Aerial crown-view tile of a tropical tree (Barro Colorado Island, Panama), acquired 20241112:
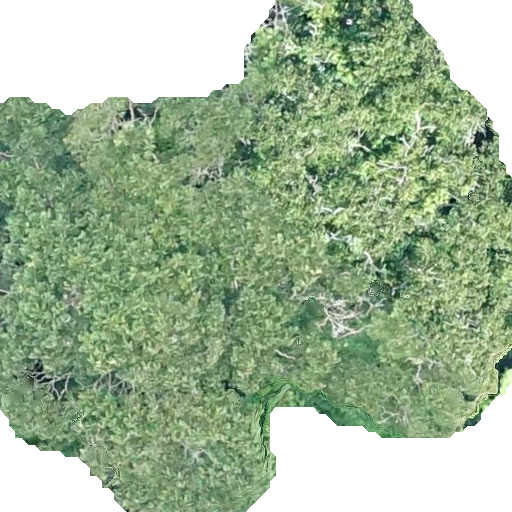
Species: Dipteryx oleifera
GBIF accepted scientific name: Dipteryx oleifera
Crown area: 339.508 m²